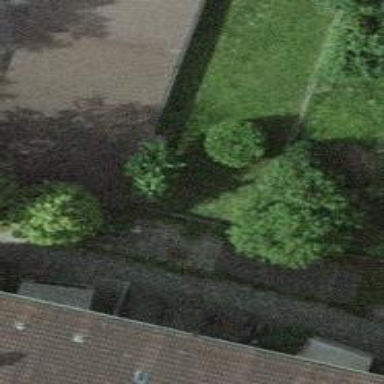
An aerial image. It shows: Group of garages.